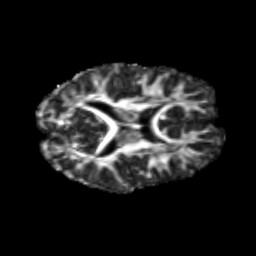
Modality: FA
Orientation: axial
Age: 19
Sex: female
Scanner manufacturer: siemens
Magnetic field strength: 3 T
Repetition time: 3.5 s
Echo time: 0.125 s